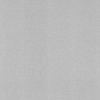
Label: dusty